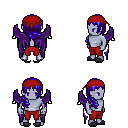
a pixel art fantasy rpg character, male body template, dark elf, purple skin, purple wings, red pants, blue right-swept hairstyle, red bandana, gray slippers, four views (front, back, left, right), 2x2 character sprite sheet, small pixel art, hard edges, no anti-aliasing